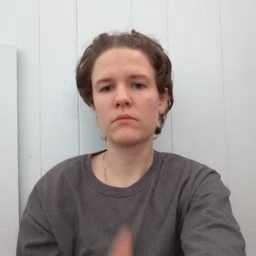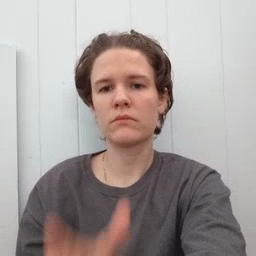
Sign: old